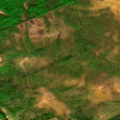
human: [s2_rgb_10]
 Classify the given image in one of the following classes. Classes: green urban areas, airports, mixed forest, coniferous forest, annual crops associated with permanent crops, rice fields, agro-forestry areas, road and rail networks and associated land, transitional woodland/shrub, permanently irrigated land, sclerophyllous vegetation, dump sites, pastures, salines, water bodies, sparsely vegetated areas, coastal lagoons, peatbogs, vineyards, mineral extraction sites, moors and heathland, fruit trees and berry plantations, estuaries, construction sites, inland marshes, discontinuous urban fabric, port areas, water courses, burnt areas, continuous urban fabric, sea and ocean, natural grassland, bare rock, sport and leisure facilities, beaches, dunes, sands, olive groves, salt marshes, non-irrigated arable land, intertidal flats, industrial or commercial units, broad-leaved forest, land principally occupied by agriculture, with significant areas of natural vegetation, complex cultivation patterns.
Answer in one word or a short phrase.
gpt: mixed forest, transitional woodland/shrub